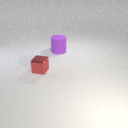
large purple rubber cylinder behind small red metal cube